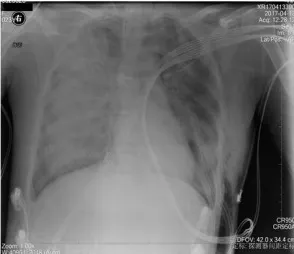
Radiologic examination. (D) Chest X-ray 12 hours after operation showing severe interstitial and alveolar oedema.
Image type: radiology (x_ray)